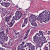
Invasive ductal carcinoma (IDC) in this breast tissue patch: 1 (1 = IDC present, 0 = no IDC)